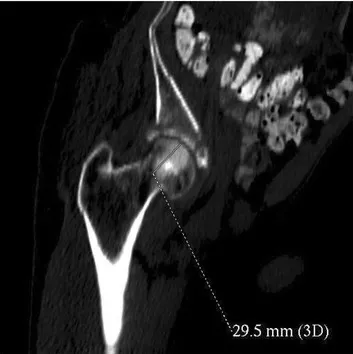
Osteosclerotic tumour in the right femur head revealed during the whole body computerised tomography (year 2014).
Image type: radiology (ct)